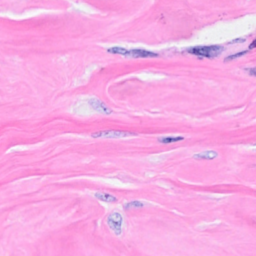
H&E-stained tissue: Breast